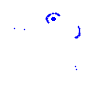
Particle: pion